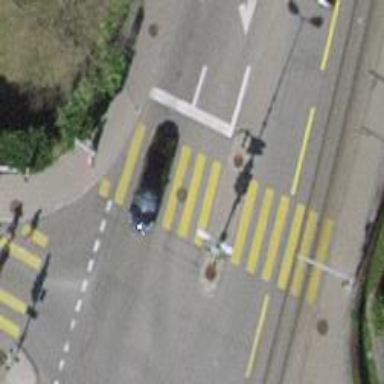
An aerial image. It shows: Crossing with traffic signals and central island.